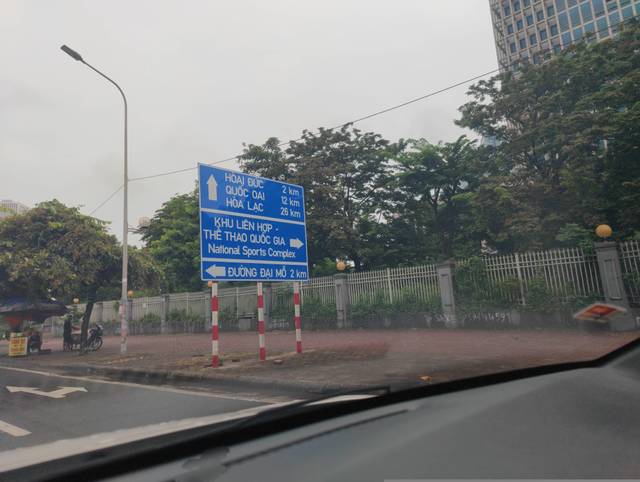
Region: Vietnam
Coordinates: 21.005, 105.775